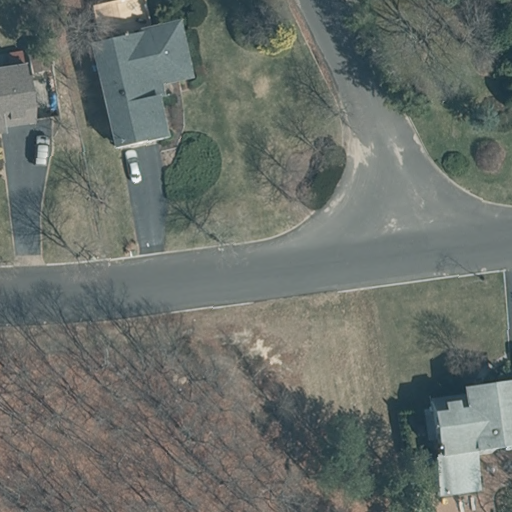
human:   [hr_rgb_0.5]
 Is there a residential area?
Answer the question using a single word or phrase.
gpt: yes

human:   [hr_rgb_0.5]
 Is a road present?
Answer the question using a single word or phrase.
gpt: yes

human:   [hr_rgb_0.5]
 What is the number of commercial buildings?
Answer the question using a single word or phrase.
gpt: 0

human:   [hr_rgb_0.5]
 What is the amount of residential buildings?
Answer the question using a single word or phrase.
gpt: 3

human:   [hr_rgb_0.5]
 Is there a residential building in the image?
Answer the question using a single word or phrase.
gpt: yes

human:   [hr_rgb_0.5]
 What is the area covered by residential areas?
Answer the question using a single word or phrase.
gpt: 10639m2

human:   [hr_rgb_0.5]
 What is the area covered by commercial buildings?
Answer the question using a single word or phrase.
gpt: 0m2

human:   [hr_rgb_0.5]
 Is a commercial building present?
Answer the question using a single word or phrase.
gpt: no

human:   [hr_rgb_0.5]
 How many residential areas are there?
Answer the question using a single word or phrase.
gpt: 1

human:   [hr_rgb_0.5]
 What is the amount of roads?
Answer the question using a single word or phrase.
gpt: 2

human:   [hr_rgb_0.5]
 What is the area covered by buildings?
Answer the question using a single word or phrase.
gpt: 927m2

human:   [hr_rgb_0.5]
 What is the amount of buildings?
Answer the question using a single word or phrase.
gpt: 3

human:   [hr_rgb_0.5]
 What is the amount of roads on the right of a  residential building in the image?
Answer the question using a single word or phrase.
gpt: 2

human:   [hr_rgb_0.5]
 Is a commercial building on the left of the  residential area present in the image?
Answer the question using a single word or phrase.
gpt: no

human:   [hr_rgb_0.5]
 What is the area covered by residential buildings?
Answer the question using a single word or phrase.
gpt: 927m2

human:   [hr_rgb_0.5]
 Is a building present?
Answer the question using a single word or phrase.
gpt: yes

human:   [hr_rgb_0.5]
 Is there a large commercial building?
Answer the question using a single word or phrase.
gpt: no

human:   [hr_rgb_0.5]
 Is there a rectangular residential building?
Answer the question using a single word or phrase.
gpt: no

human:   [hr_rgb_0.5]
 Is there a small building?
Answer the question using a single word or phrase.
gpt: no

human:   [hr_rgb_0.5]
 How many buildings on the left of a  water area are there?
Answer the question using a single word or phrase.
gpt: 0

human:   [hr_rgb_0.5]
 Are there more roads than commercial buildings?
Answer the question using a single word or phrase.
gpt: yes

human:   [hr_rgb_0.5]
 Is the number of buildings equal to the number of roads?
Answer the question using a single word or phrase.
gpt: no

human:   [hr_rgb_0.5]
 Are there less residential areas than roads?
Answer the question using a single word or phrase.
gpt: yes

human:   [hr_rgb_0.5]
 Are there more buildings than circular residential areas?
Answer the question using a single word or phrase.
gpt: yes

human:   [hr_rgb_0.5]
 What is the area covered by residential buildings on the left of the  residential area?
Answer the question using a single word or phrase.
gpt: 0m2

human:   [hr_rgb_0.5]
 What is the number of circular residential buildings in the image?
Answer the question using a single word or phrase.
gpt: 0

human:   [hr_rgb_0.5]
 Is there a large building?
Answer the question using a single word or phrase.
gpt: no

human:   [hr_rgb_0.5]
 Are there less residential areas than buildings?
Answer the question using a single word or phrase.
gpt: yes

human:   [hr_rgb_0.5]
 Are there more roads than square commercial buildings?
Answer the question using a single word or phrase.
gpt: yes

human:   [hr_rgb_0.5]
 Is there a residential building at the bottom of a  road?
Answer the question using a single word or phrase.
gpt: yes

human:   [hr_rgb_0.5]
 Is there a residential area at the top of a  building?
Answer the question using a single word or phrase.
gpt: no

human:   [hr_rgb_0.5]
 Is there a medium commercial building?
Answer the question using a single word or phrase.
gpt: no

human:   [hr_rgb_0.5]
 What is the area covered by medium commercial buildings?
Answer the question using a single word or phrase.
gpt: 0m2

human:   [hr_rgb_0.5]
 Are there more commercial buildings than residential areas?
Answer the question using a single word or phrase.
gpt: no

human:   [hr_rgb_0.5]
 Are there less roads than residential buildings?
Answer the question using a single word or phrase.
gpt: yes

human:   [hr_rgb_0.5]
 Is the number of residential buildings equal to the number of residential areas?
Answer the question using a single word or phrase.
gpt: no

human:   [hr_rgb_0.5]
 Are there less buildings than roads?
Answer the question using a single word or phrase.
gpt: no

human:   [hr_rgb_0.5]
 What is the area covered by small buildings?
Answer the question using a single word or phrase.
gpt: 0m2

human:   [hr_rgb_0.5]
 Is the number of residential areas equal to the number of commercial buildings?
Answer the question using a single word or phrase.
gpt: no

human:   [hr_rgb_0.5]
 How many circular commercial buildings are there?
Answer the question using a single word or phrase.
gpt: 0

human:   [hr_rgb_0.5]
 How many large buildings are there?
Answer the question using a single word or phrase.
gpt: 0

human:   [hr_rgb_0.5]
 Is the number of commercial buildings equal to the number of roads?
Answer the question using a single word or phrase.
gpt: no

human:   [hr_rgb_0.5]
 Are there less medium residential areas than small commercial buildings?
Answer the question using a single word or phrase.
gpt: no

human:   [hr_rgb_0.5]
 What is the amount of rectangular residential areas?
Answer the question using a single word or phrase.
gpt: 1

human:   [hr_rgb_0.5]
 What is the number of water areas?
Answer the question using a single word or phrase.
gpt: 0

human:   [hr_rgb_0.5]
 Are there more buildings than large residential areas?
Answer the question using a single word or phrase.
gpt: yes

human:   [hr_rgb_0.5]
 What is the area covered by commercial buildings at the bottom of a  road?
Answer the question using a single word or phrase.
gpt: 0m2

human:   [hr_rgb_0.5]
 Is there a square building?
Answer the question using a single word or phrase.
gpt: no

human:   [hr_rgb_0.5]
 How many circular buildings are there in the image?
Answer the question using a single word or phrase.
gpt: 0

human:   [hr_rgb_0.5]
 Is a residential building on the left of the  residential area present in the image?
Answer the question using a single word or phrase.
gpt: no

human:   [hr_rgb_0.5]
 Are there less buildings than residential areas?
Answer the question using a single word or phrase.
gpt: no

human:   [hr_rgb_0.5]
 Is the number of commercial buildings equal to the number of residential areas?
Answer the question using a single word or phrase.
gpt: no

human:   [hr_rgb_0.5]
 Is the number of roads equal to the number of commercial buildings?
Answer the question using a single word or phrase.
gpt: no

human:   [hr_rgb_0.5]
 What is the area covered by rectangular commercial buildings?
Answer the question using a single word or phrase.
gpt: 0m2

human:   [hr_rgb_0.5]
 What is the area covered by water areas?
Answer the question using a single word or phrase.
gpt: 0m2

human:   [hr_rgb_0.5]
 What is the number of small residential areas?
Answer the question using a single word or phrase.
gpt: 0

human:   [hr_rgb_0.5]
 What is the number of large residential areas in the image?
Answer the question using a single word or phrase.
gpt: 1

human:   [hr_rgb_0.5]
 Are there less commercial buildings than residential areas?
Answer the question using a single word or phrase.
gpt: yes

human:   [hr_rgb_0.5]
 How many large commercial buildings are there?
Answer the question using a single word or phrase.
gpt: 0

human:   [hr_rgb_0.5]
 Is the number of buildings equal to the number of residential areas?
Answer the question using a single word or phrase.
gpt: no

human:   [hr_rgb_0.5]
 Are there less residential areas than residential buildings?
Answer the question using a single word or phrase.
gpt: yes

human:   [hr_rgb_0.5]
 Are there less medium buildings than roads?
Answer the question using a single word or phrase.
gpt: no

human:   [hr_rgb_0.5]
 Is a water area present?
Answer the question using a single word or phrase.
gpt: no

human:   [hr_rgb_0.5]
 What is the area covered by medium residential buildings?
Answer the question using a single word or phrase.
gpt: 927m2